Question: I've looked into the different posts on shortening code, but I find it hard to apply it to my code. I'm still at a beginner -level and I just don't know how to start.
I have a function that will need to repeat 40 times. I've uploaded a print screen from what my function does, which is in jQuery with the jqPlot plugin.
It displays two data series, and the user is able to click on the graph to indicate what he thinks will be the next data point in the time series.
Every user will get 40 of these graphs. The code I currently have is a function that only displays graph 1. I would have to loop it so it would show all 40 graphs (40 different time series), but in a different order for every user (randomized). My first issue however, is to make it repeat without using repetitive code.

edit: based on super-qua's reaction I now have the following code:
I define following global variables (I have limited myself for the moment to three data series,shortened view)
'''
var index;
var promo1 = [0,81,102,..];
var s1 = [[0,301.961878917828],[1,287.301563144611],..,[50,285.689751451376]];
var promo2 = [0,184,0,..];
var s2 = [[0,286.723878917828],[1,444.439356046045]..,[50,323.874367563812]];
var promo3 = [0,196,0,..];
var s3 = [[0,250.478609608828],[1,416.973663811716],..,[50,335.<PHONE>]];
'''
this is my function 'Run'
'''
var Run = function(){
// create divs
var graph = $('<div id="GRAPH' +index +'"><h4> Click on the graph to indicate the expected sales numbers for time period 51 and 52 (in that order). </h4></div>');
var chart = $('<div id="chart' +index +'" style="width:800px;height:450px"></div>');
var info = $('<div id="info' +index +'"></div>');
var proceed = $('<div id="proceed'+index+'"><b>To change your forecast</b>, simply click on the graph. </p><p> <b>To save your forecast</b>, click the button below. </p><p> <button type="button" id="save1">Save forecast for time period 51</button> </p><p> <button type="button" id="submit">Submit my forecast</button> </p>');
// append them to the graph div
$(chart).appendTo(graph);
$(info).appendTo(graph);
$(proceed).appendTo(graph);
var promo = $(promo+index);
var s = $(s+index);
$(plot).appendTo(chart);
var plot = $.jqplot('chart'+index, [promo[index], s[index]], {
stackSeries: false,
series: [
{label:'Promotions',
renderer:$.jqplot.BarRenderer,
rendererOptions: {
barMargin: 12,
barPadding: 0
}
},
{label:'Sales', renderer:$.jqplot.LineRenderer, color:'grey', lineWidth: 2},
,
{}
],
axesDefaults: {
tickRenderer: $.jqplot.CanvasAxisTickRenderer,
tickOptions: {
angle: 0,
fontSize: '8pt'
}
},
axes: {
xaxis: {
tickInterval : 1,
min: 0,
max: 55
},
yaxis: {
autoscale: true,
min: 0
}
},
cursor: {
show: true,
followMouse: true
},
legend: {
renderer: $.jqplot.EnhancedLegendRenderer.min ,
show: true,
location: 'ne',
placement: 'outside',
marginRight: '50px'
}
});
$(chart).bind('jqplotClick', function(event, seriesIndex, pointIndex, data) {
xax51_s = pointIndex.xaxis;
yax51_s = pointIndex.yaxis;
s[index].push([pointIndex.xaxis,pointIndex.yaxis]);
console.log("Seriesnr" +index + xax51_s + " - " + yax51_s);
myDataRef.push("Seriesnr" +index + xax51_s + " - " + yax51_s);
if (Math.round(xax51_s1) === 51) {
$('#info1').html("Your sales forecast for time period 51 is " + Math.round(yax51_s1) + " units.");
$('#proceed1').show();
$('#submit1').hide();
//add new datapoint and renew dataserie s1
plot1.series[1].data = [[0,301.961878917828],[1,287.301563144611],[2,333.856817030694],..[50,285.689751451376],[xax51_s1,yax51_s1]];
//fill in replot/redraw!
plot1.drawSeries({},1);
}
//if they click outside of the 51st time period:
else {
alert("Please click on the correct grid line (period 51)");
}
});
$(graph).appendTo('body');
};
'''
rest of the jquery is kept simple andincludes the loop:
'''
$('div').hide();
$("#INTRO").show();
$("#Start").click(function(){
$("#INTRO").hide();
for(var index=0; index<4; index++){
Run(index);
'''
The issue I have now is that it doesn't seem to do anything. I get a blank page indicating that the divs are not working. I should see the title created for div "GRAPH", but it doesn't display. I also get the message from jqplot that no plot target was specified, although this is specified as 'chart'. Possibly this is also because the divs are not getting created.
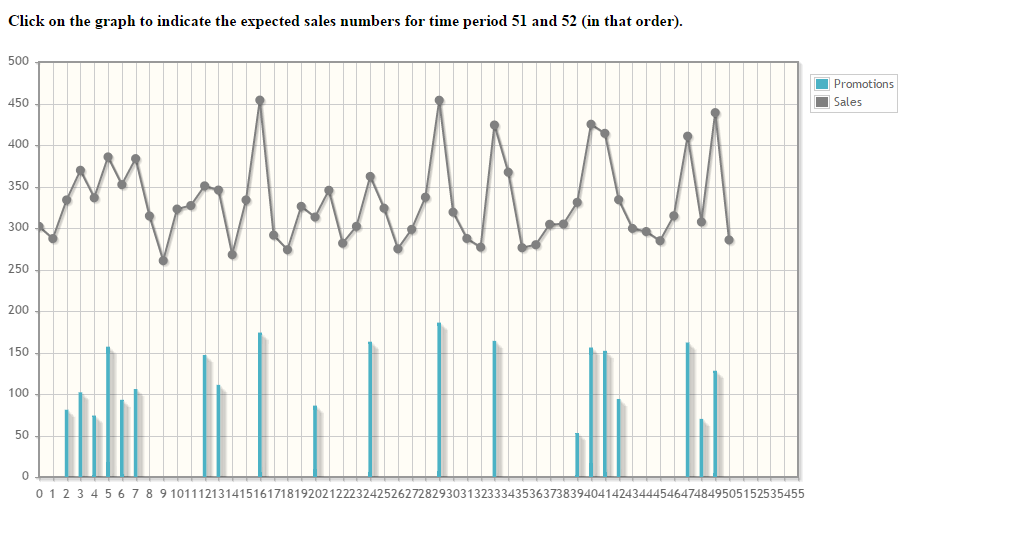
Answer: grabbing and updating super-qua's answer.
'''
var promo = [], s = [];
for (i = 1; i < 41; i++) { //assuming that promo# and s# are both global variables.
promo[i] = window["promo"+i];
s[i] = window["s"+i];
}
var Run = function(index){
// create your divs
var graph = $('<div id="GRAPH' +index +'"><h4> Click on the graph to indicate the expected sales numbers for time period 51 and 52 (in that order). </h4></div>');
var chart = $('<div id="chart' +index +'" style="width:800px;height:450px"></div>');
var info = $('<div id="info' +index +'"></div>');
// append them to the graph div
$(chart).appendTo(graph);
$(info).appendTo(graph);
// add your proceed div the same way
var plot = $.jqplot('chart' +index, [promo[index], s[index]], {
//(I have taken out all the settings here for the series so it doesn't get too messy)
$(chart).bind('jqplotClick', function(event, seriesIndex, pointIndex, data) {
xax51_s = pointIndex.xaxis; // if you need to store the information for later use an array as well with xax51_s.push(pointIndex.xaxis)
yax51_s = pointIndex.yaxis;
// ... the rest of your code goes here
// finally append the graph div to your DOM
$(graph).appendTo('body') // replace body with whatever your element container is
}
'''
I can only say is tha if .jqplot needs the divs to be already rendered on page this will not work, unless you render all the divs/charts/info in using the same loop but hide them otherwise.